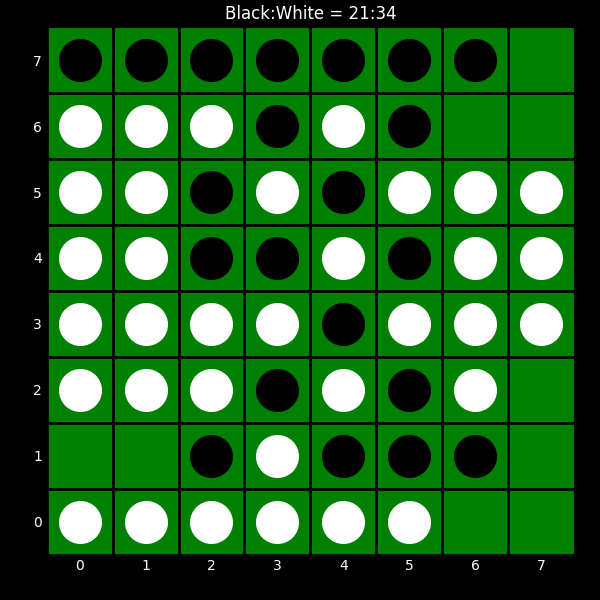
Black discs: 21
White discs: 34